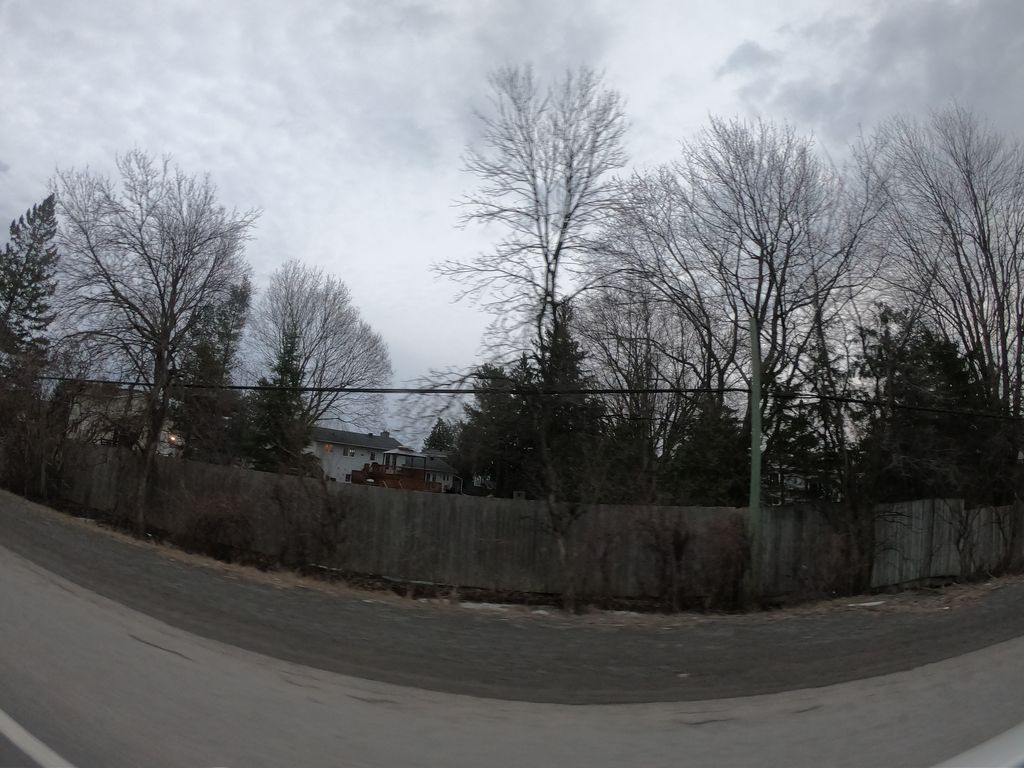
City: ottawa-gatineau